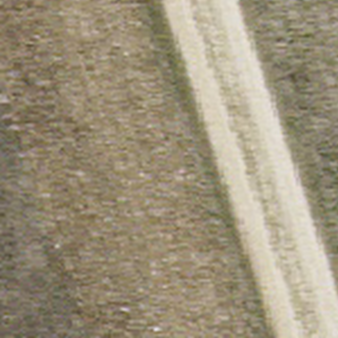
Label: other